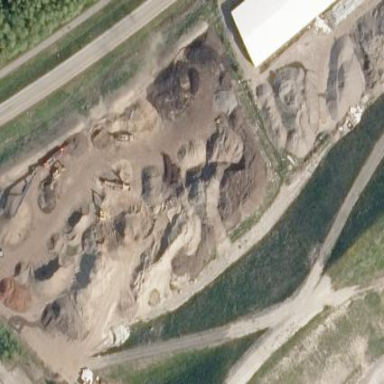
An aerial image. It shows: Quarry area.